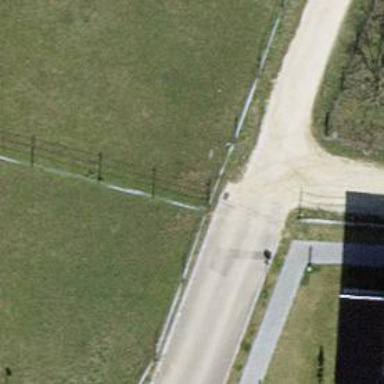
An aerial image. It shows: Gate.